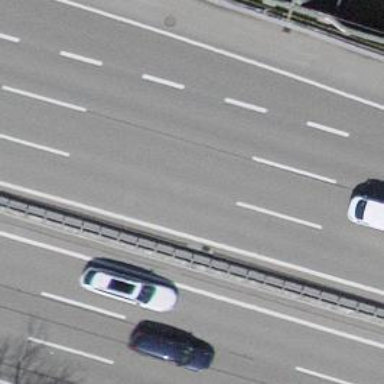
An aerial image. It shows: Asphalt motorway.